Interaction volume radius: 5 \u00c5
Interaction volume height: 15 \u00c5
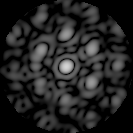
Disorder parameter: 0.4246